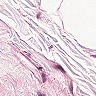
Metastatic tissue present: no